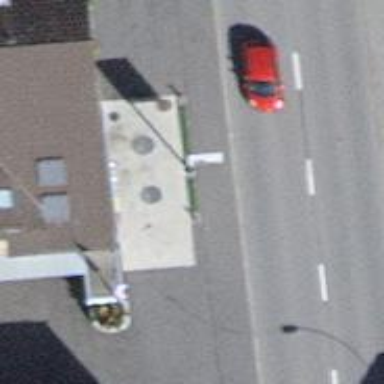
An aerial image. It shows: Fuel station.